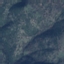
Land use / land cover class: HerbaceousVegetation